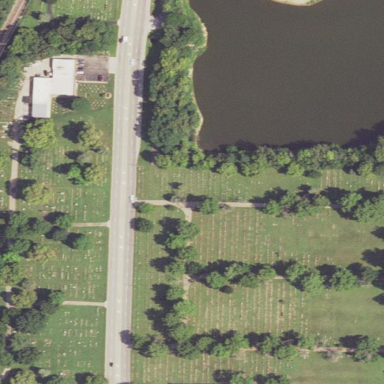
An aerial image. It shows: Cemetery.